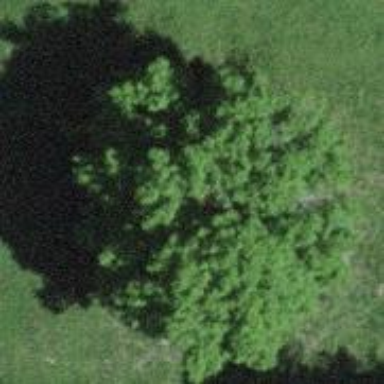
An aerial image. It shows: Beautiful tree in nature.